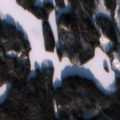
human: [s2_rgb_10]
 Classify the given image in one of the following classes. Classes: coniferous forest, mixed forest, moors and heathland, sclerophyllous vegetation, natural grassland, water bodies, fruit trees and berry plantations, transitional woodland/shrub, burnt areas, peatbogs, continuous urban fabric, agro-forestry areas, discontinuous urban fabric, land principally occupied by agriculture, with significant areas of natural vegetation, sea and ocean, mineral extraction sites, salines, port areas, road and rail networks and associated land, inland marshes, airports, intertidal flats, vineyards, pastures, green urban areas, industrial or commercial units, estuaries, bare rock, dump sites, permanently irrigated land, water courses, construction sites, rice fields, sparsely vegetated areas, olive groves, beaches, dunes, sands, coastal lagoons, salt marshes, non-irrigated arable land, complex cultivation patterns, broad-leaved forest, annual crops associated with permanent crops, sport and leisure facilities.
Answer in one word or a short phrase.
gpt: coniferous forest, mixed forest, transitional woodland/shrub, water bodies